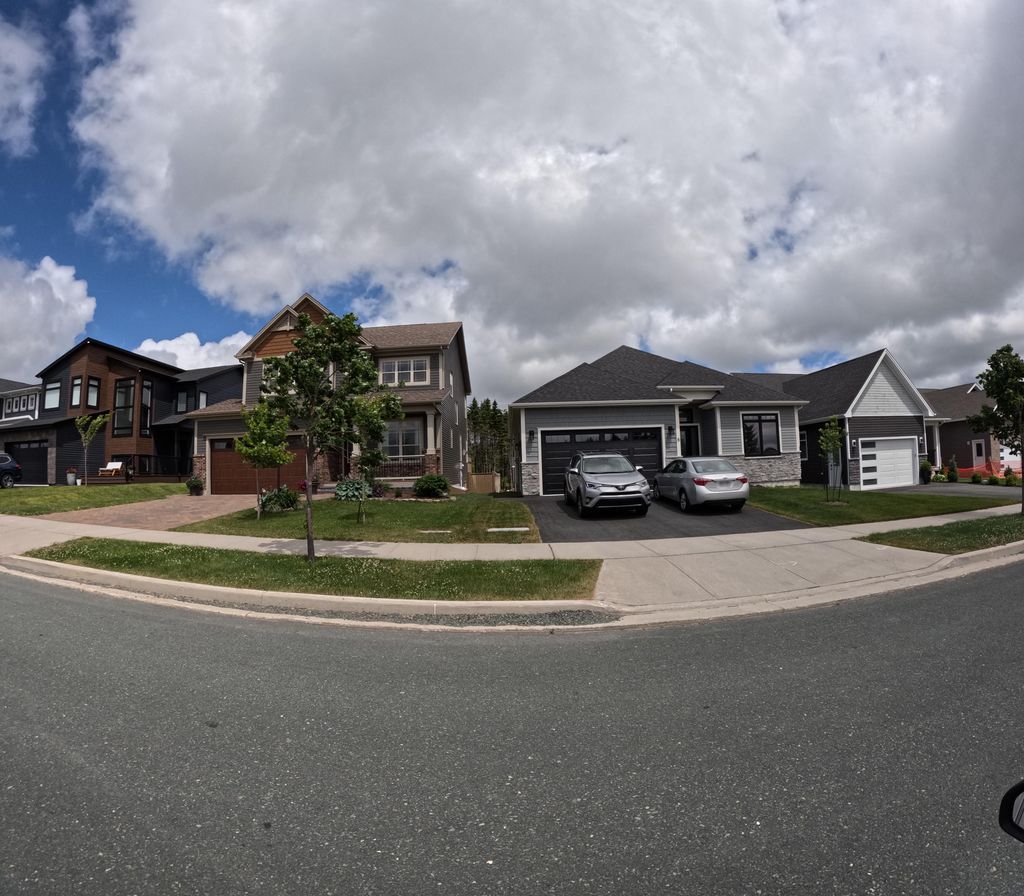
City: st_johns